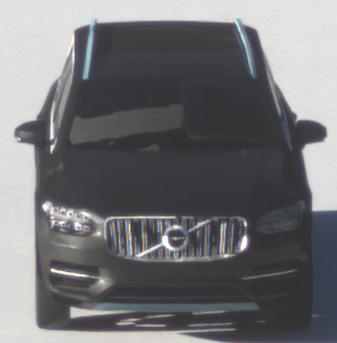
Make: Volvo
Model: XC90 B5
Detailed model: XC90 (L)
Model produced from: 2019/08
Model produced until: 2020/04
Doors: 5
Color: black
Road condition: dry road
Daytime: sunrise or sunset
Contrast: medium contrast